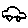
Label: car